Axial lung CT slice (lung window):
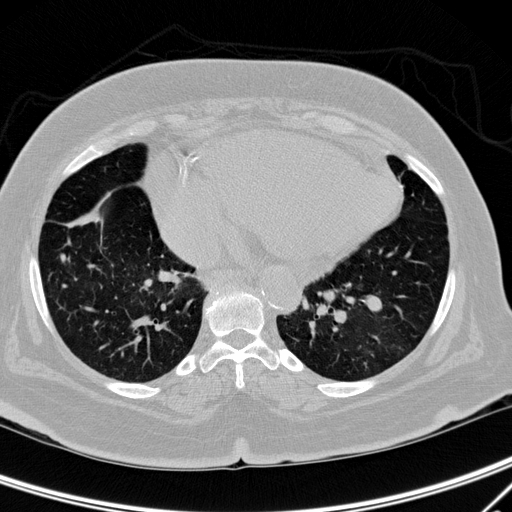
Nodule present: no